Question: I'm trying to put my navbar under my big header, but it is going in the front of it, isn't just even above it but kinda in the front

In the code the navbar it's under the "Debugando" but it is showing above it, i want it to stay under it but it is not working i can't find why. I think is something about the position or the float.
Code( First Css then html ):
'''
body {
margin: 0 0 0 0;
padding: 0 0 0 0;
font-family: Josefin Sans, sans-serif;
}
.navbar {
background: #428F48;
height: 40px;
border-radius: 0px;
margin: 0 0 0 0;
padding: 0 0 0 0;
}
.nav {
margin-top: 5px;
margin-left: 50px;
}
.nav-pills>li {
font-size: 24px;
margin-left: 20px;
}
.jumbotron {
background: #27b032;
width: 100%;
margin: 0 0 0 0;
padding: 0 0 0 0;
position: absolute;
}
.title {
font-size: 80px;
margin-left: 10%;
padding: 40px 0 40px 0;
float: left;
}
.description {
font-size: 20px;
margin-left: 5%;
padding-left: 3%;
border-left: 1px solid black;
height: 60px;
margin-top: 65px;
float: left;
text-align: center;
}
.description span{
margin-top: 15px;
position: absolute;
}
.dot {
-webkit-animation-name: blink;
-webkit-animation-duration: 1s;
-webkit-animation-fill-mode: both;
-webkit-animation-iteration-count: infinite;
animation-name: blink;
animation-duration: 1s;
animation-fill-mode: both;
animation-iteration-count: infinite;
}
@-webkit-keyframes blink {
25% {opacity: 100;}
50% {opacity: 0;}
25% {opacity: 100;}
}
@keyframes blink {
25% {opacity: 100;}
50% {opacity: 0;}
25% {opacity: 100;}
}
html:
'''
'''
<html>
<head>
<title>Debugando</title>
<meta charset="UTF-8">
<link rel="stylesheet" type="text/css" href="css/bootstrap.min.css">
<link rel="stylesheet" type="text/css" href="style.css">
<link href='http://fonts.googleapis.com/css?family=Josefin+Sans:400,700&subset=latin-ext' rel='stylesheet' type='text/css'>
</head>
<body>
<!--- Top -->
<div class="content-fluid">
<div class="jumbotron">
<div class="title">
<span>Debugando</span><span class="dot">.</span>
</div>
<div class="description">
<span>
Descricao foda sera inserida aqui.
</span>
</div>
</div>
<div class="navbar">
<ul class="nav-pills">
<li>Inicio</li>
<li>Contato</li>
</ul>
</div>
</div>
<!--<script src="js/jquery-2.1.3.min.js"></script>-->
<script src="js/bootstrap.min.js"></script>
</body>
</html>
'''
I can use bootstrap if needed. Thanks for trying to help!
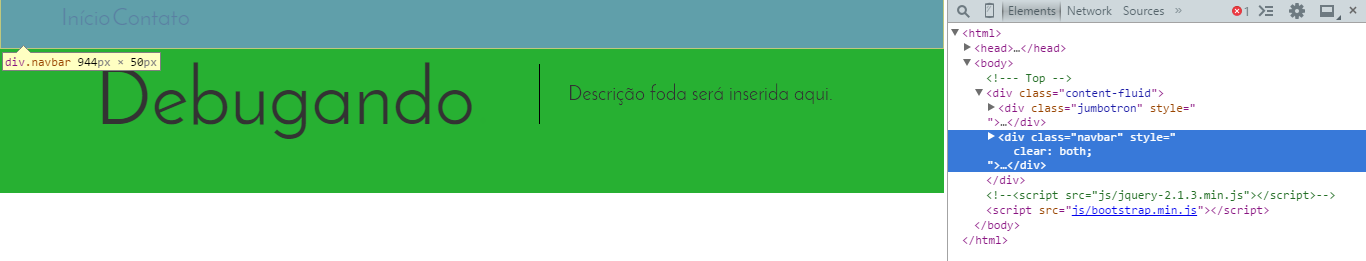
Answer: First if you are using bootstrap you'll need to add .clearfix to the div with class .jumbotron.
'''
<div class="jumbotron clearfix">
'''
Then remove the absolute positioning from .jumbotron
'''
.jumbotron {
background: #27b032;
width: 100%;
margin: 0 0 0 0;
padding: 0 0 0 0;
}
'''
Hope this helps.